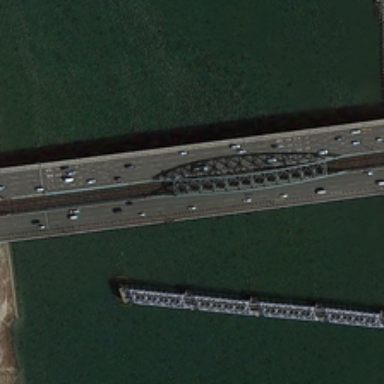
Many cars are on two bridges over a river .